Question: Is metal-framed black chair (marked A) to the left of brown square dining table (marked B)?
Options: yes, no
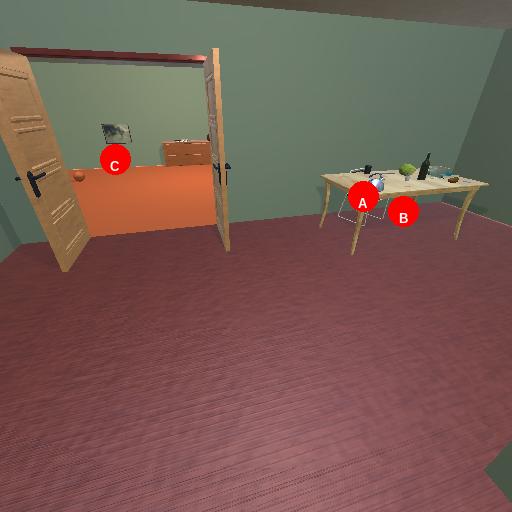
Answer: yes